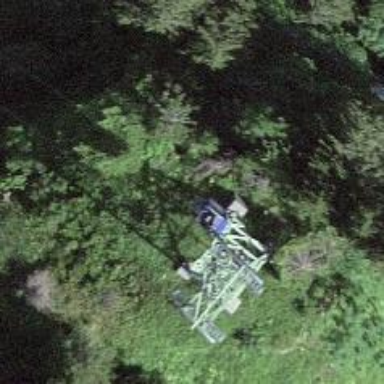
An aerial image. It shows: Pylon for aerialway.